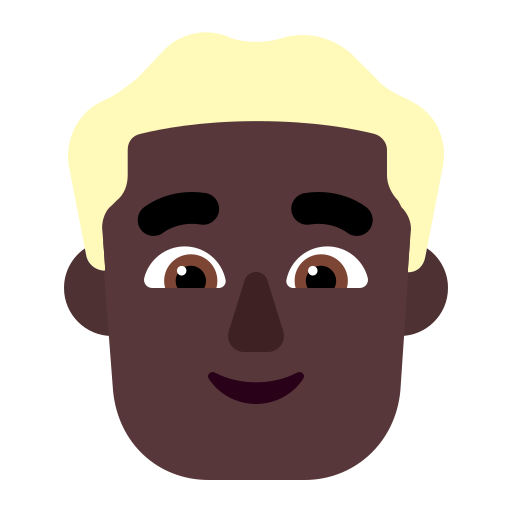
man blonde hair flat dark